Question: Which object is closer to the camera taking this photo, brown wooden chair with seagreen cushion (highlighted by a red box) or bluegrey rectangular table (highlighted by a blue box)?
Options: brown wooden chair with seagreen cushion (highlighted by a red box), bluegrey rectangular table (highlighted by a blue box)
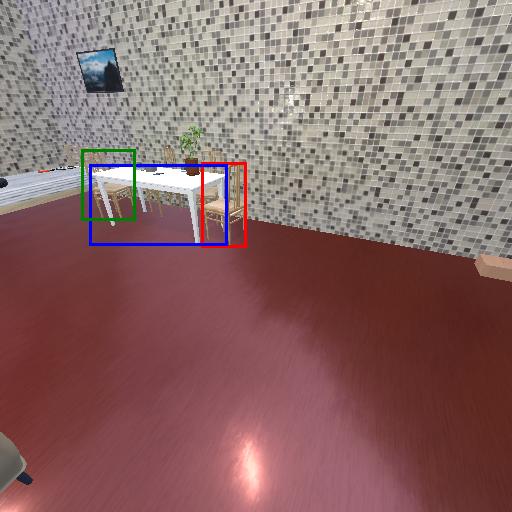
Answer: brown wooden chair with seagreen cushion (highlighted by a red box)